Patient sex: F
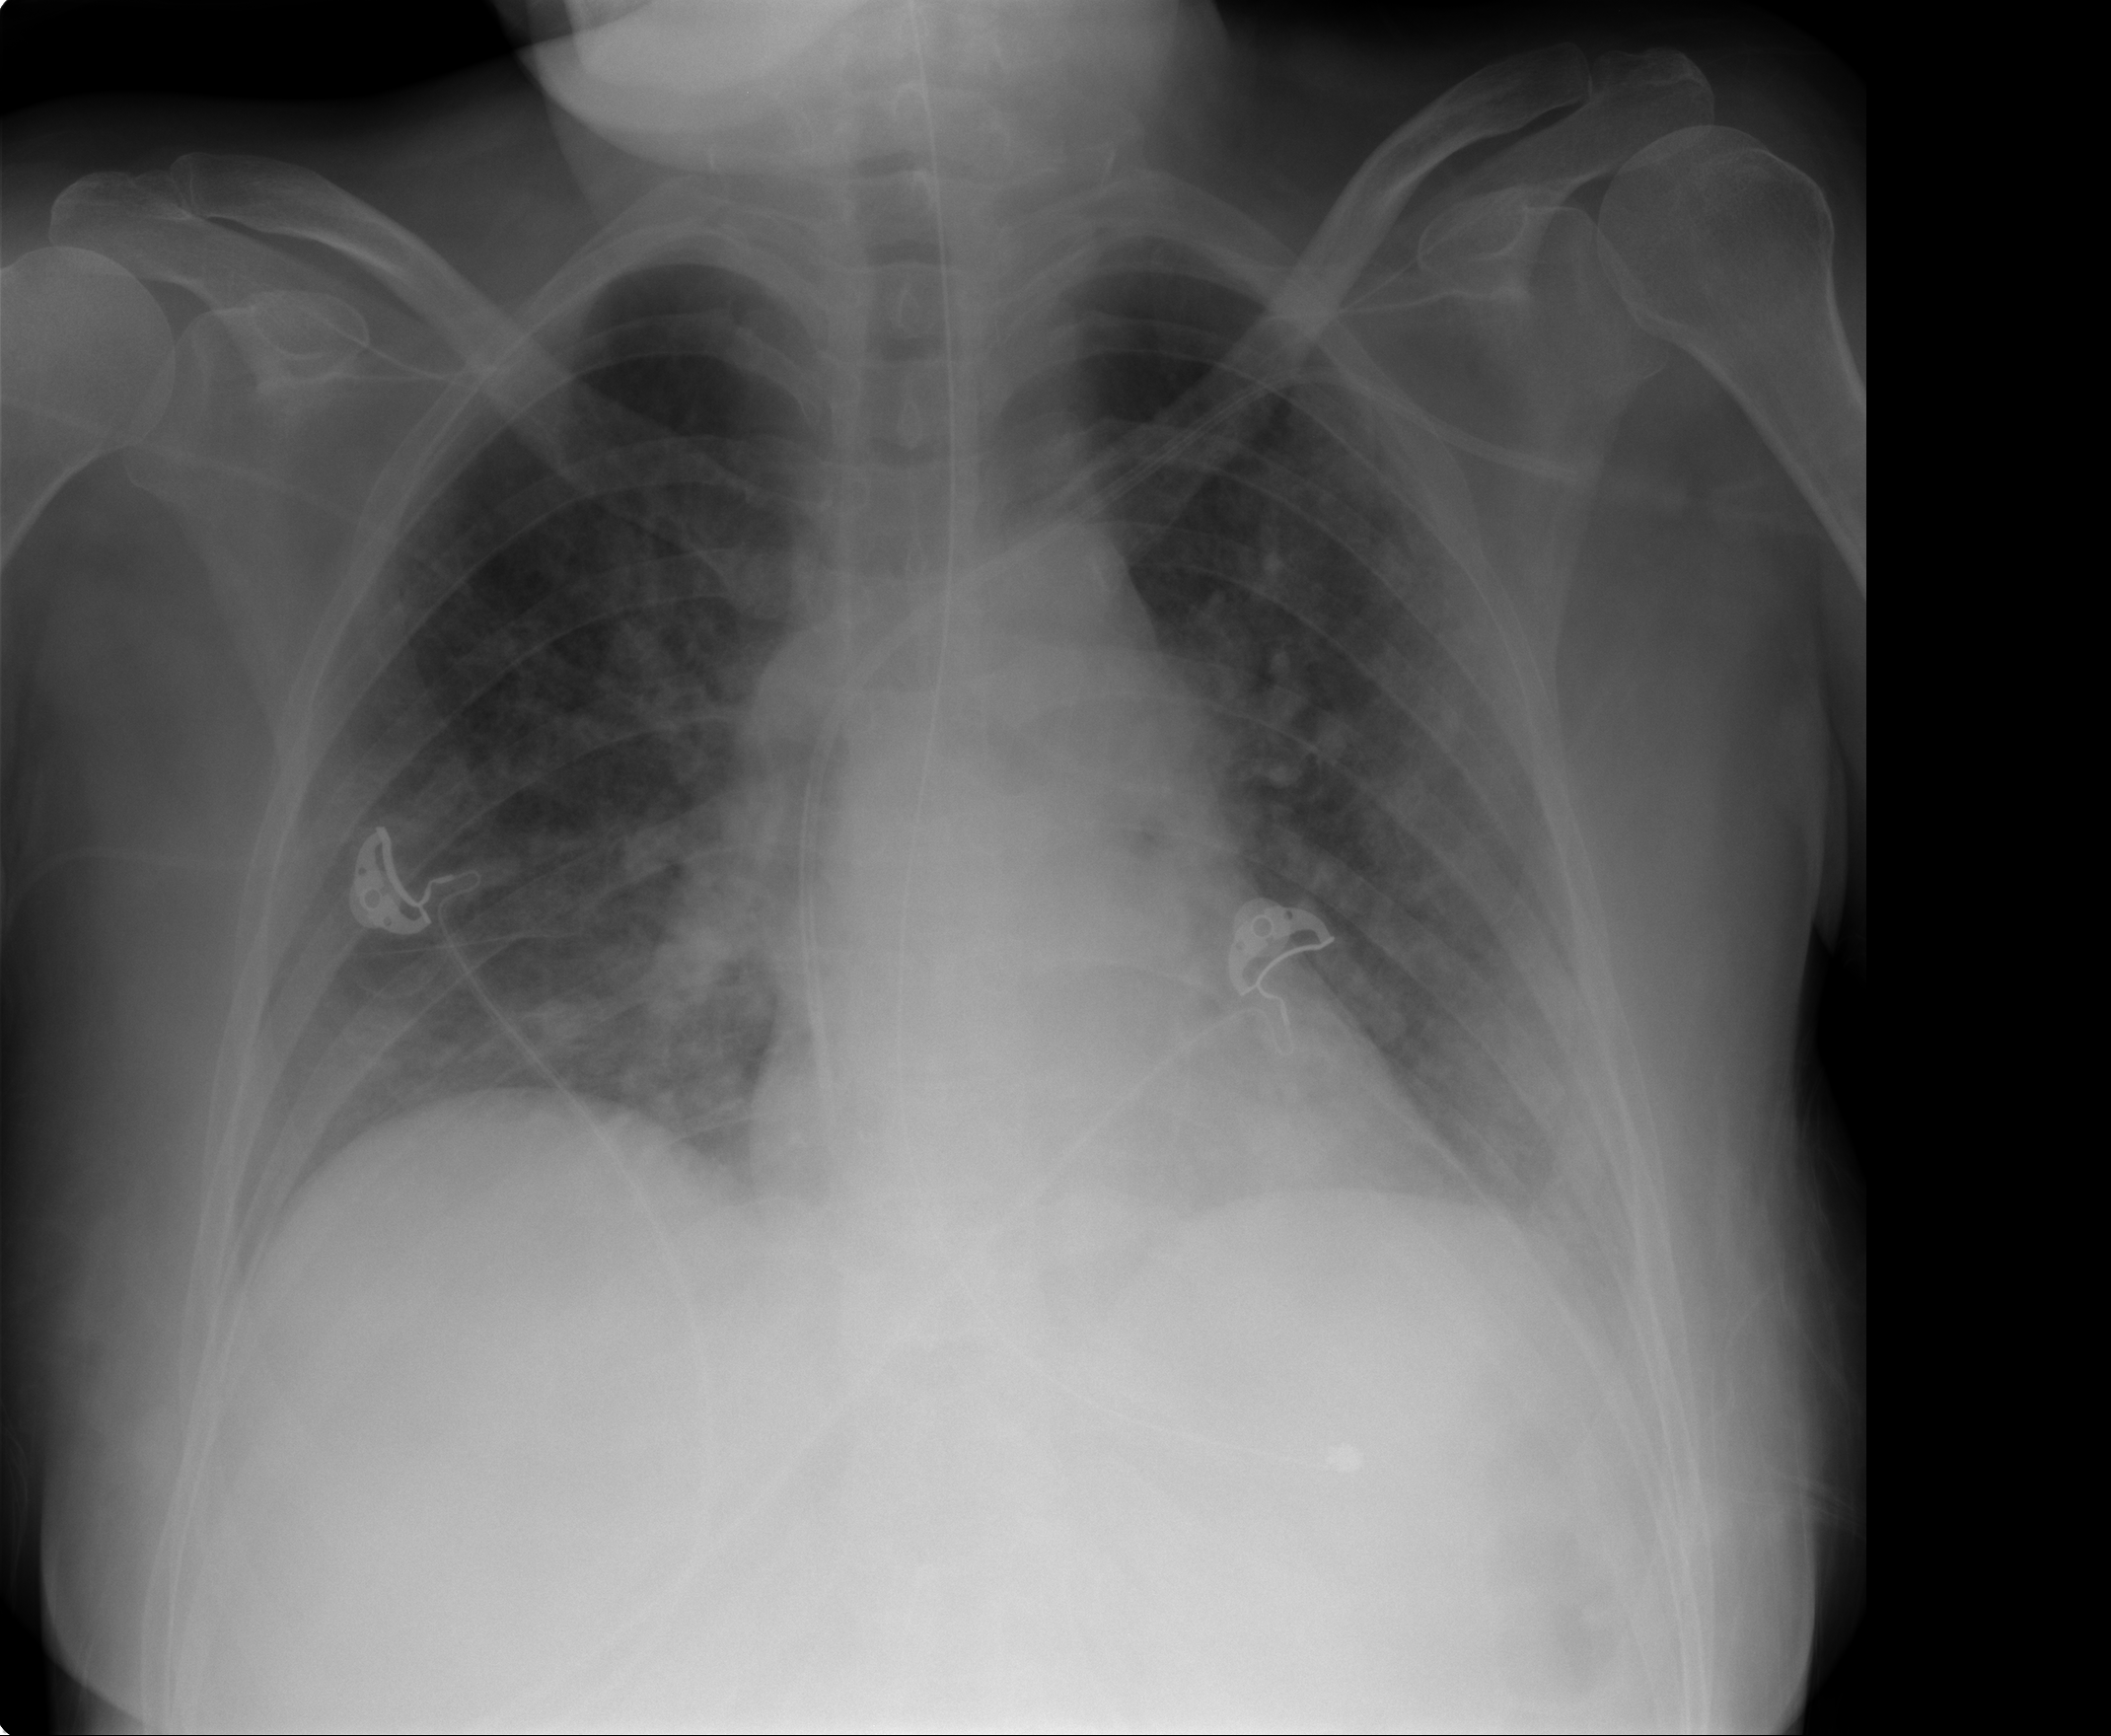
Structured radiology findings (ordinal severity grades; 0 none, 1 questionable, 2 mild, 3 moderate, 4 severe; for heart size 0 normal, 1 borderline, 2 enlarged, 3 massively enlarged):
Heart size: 0
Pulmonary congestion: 3
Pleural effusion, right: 0
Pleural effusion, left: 0
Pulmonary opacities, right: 2
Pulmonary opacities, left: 2
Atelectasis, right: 2
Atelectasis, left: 2